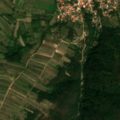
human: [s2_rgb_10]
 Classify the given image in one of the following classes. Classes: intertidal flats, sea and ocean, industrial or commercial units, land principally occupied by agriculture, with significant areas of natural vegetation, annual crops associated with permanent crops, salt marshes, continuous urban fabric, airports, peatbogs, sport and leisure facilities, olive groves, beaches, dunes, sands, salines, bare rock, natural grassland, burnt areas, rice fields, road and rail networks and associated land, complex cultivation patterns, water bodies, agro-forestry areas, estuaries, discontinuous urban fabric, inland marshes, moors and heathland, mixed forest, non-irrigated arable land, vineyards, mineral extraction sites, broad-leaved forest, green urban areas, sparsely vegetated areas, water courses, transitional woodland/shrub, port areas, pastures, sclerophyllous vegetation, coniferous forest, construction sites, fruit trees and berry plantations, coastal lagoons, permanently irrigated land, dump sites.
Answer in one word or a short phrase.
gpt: discontinuous urban fabric, complex cultivation patterns, land principally occupied by agriculture, with significant areas of natural vegetation, broad-leaved forest, transitional woodland/shrub